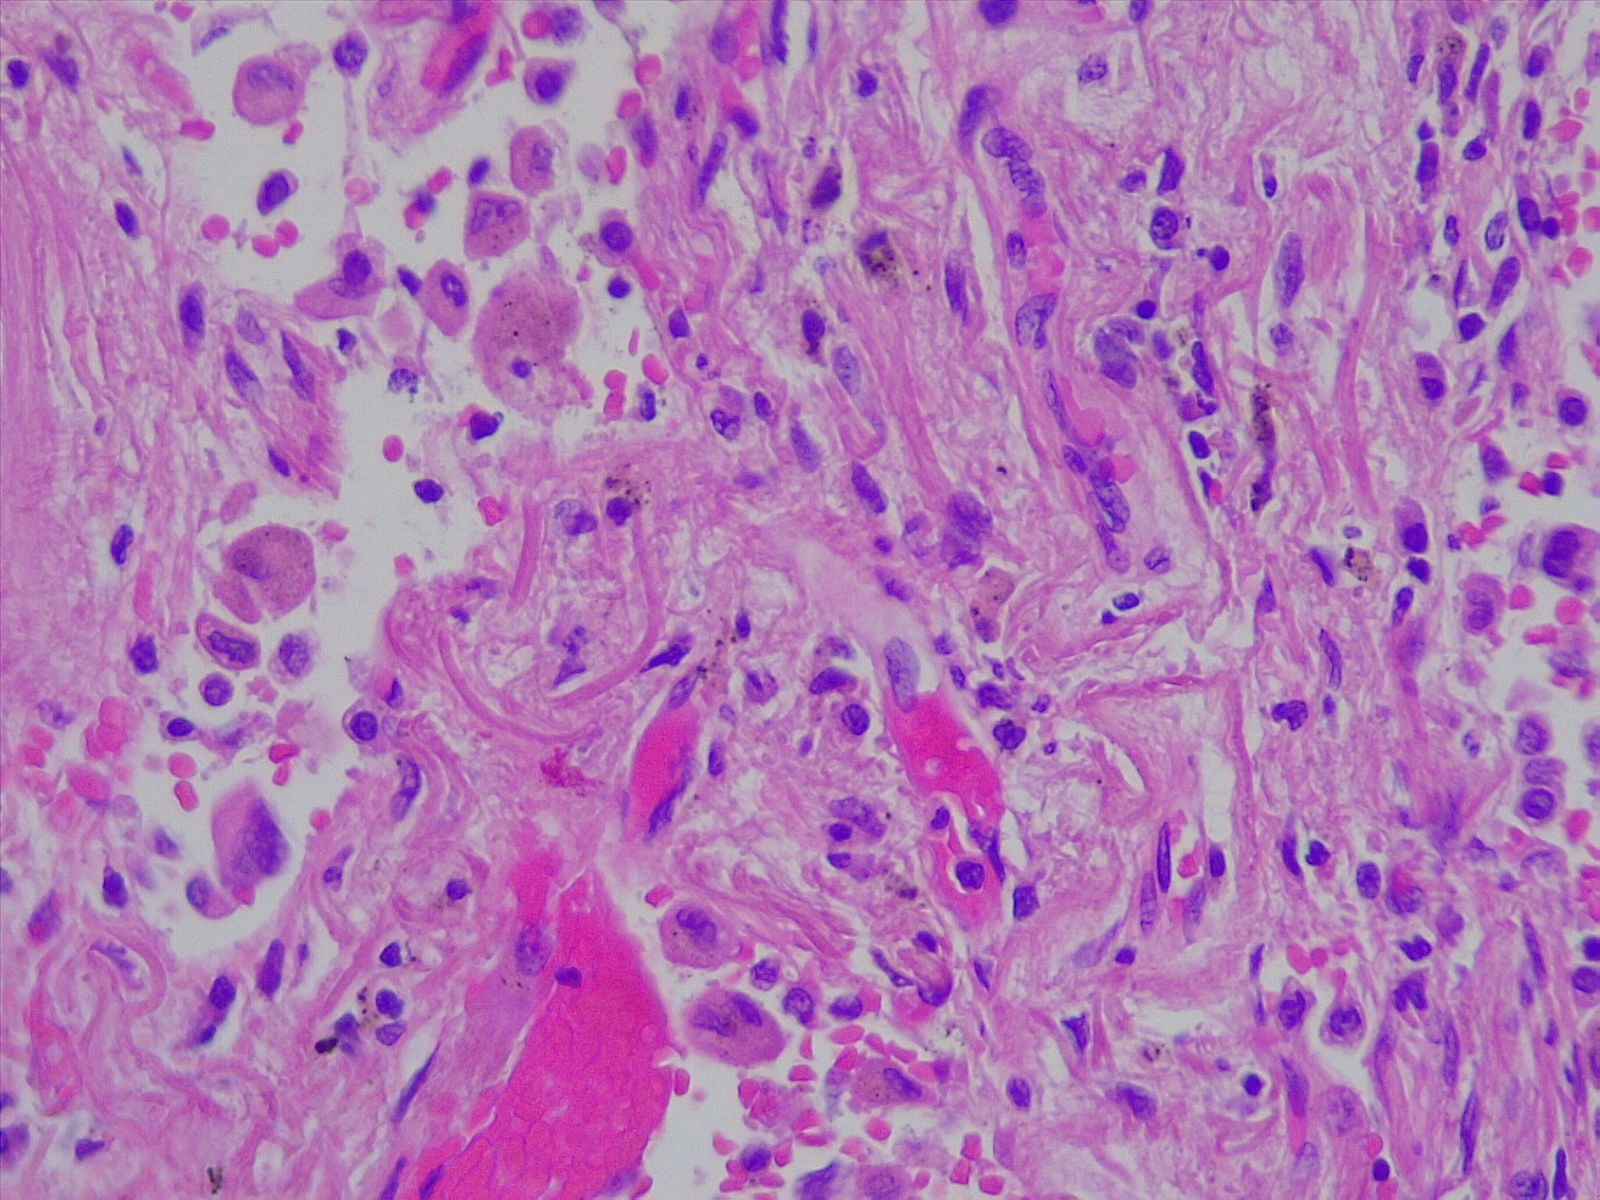
Label: normal lung tissue